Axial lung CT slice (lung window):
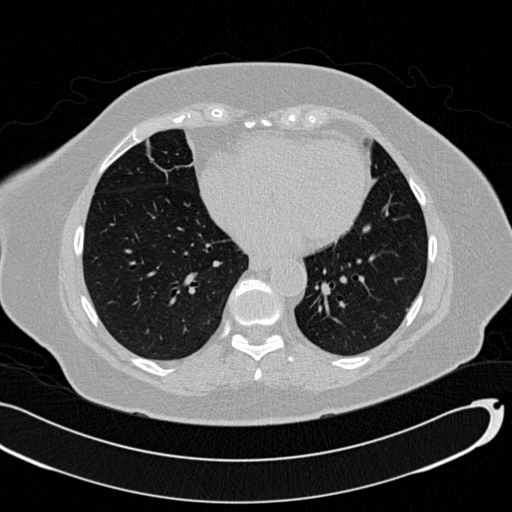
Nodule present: no